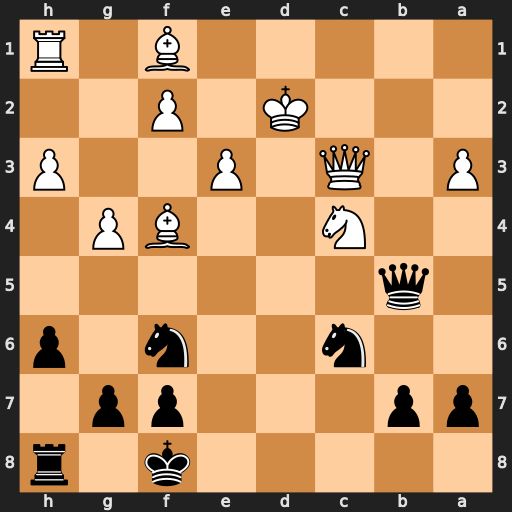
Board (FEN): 5k1r/pp3pp1/2n2n1p/1q6/2N2BP1/P1Q1P2P/3K1P2/5B1R
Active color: b
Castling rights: -
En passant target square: -
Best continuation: Ne4+ Kc2 Nxc3